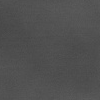
Atmospheric dust classification: dusty